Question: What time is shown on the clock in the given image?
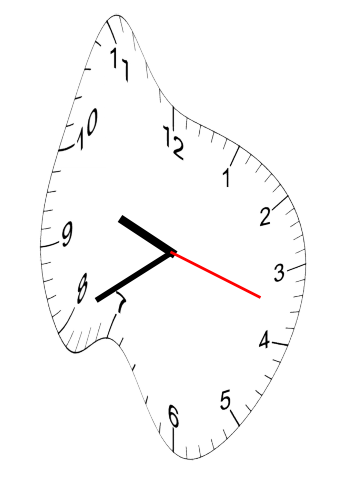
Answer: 09:40:18